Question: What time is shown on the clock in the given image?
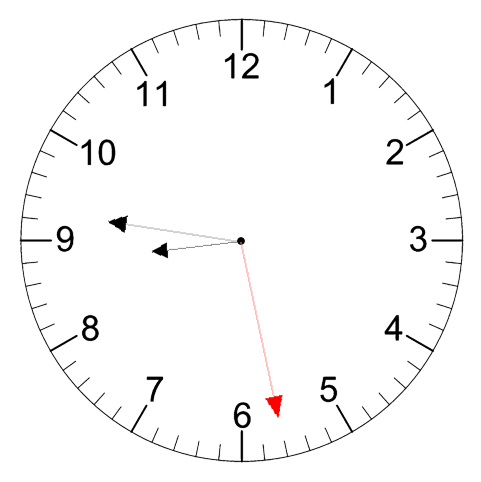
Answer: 08:46:28